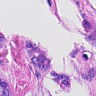
Metastatic tissue present: yes